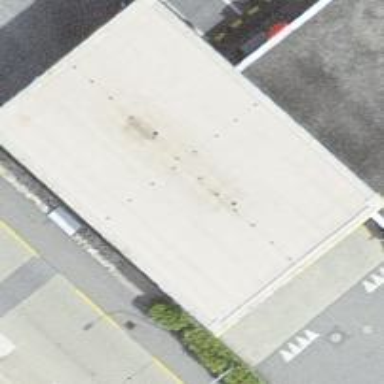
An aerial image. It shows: Fuel station.